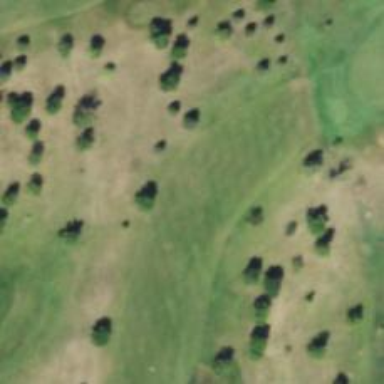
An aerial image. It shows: Golf hole.